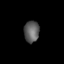
Tissue: lung
Cell type: Others
Senescence score: 0.2245
Nuclear area (px): 319
Mean DAPI intensity: 94.1